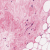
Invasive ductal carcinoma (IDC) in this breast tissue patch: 0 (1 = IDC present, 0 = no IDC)